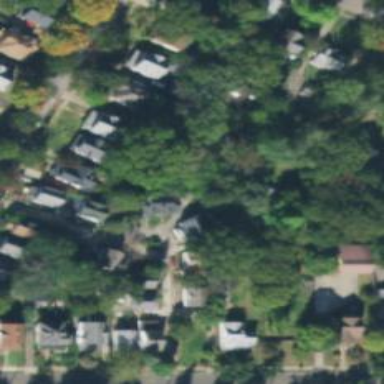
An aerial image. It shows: Alley classified as service road.